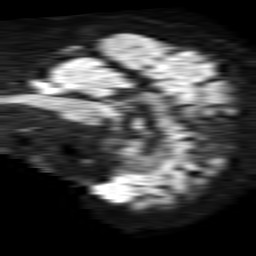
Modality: TRACE
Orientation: sagittal
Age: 63
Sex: male
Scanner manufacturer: philips
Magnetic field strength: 1.5 T
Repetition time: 4.6 s
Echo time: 0.08631 s